Question: I'm trying to make responsive design.
There are mainly 2 sections such as left and right section.
left section always has to be 300px and right section will be flexible width.
But minimum width has to be 300px and it should be shown on the bottom when it's narrower than 300px(See image below)
Why this CSS won't be responsive design like this image?
This is demo <URL>
In my demo, I didn't put the border for each cell. Please ignore that.

Can I probably remove '<div class="box">'?
'''
<div class="Row">
<div class="box">
<div class="Left">
<div class="posted_at">July 22, 2013 04:34:14</div>
<div class="user">John Smith</div>
<div class="location">California</div>
</div>
</div>
<div class="box">
<div class="Right">
<div class="body">Hello, I'm John Smith Nice to know you</div>
</div>
</div>
</div>
'''
'''
div.Row{
border:2px solid rgb(0, 0, 0);
min-width: 300px;
margin-bottom: 20px;
margin-right: 20px;
float:left;
display:block;
}
div.Box{
padding:0px;
text-align:center;
float:left;
}
div.Left{
width:300px;
text-align:center;
padding:5px;
clear:both;
}
div.Right{
text-align:left;
clear:both;
min-width: 300px;
}
div.posted_at{
}
div.user{
}
div.location{
}
div.body{
}
'''
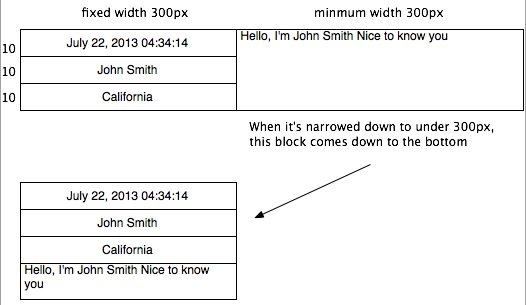
Answer: Use media Query:
'''
@media (min-width: 600px)
{
.box{
display:block;
position:static;
float:none
}
}
'''
Using Media Query you can write custom css to devices having different widths. Here in this example the '.box' class behaves differently on screen smaller than 600px.
<URL>
You can also remove the '.box' class by using jQuery's '.removeClass()' method.
<URL>
'''
.box{
padding:0px;
text-align:center;
display:inline-block;
}
.Left{
width:300px;
text-align:center;
padding:5px;
border:solid 1px black;
}
.Right{
text-align:left;
width: 300px;
border:solid 1px black;
}
'''
You can see the Fiddle over here <URL>